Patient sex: M
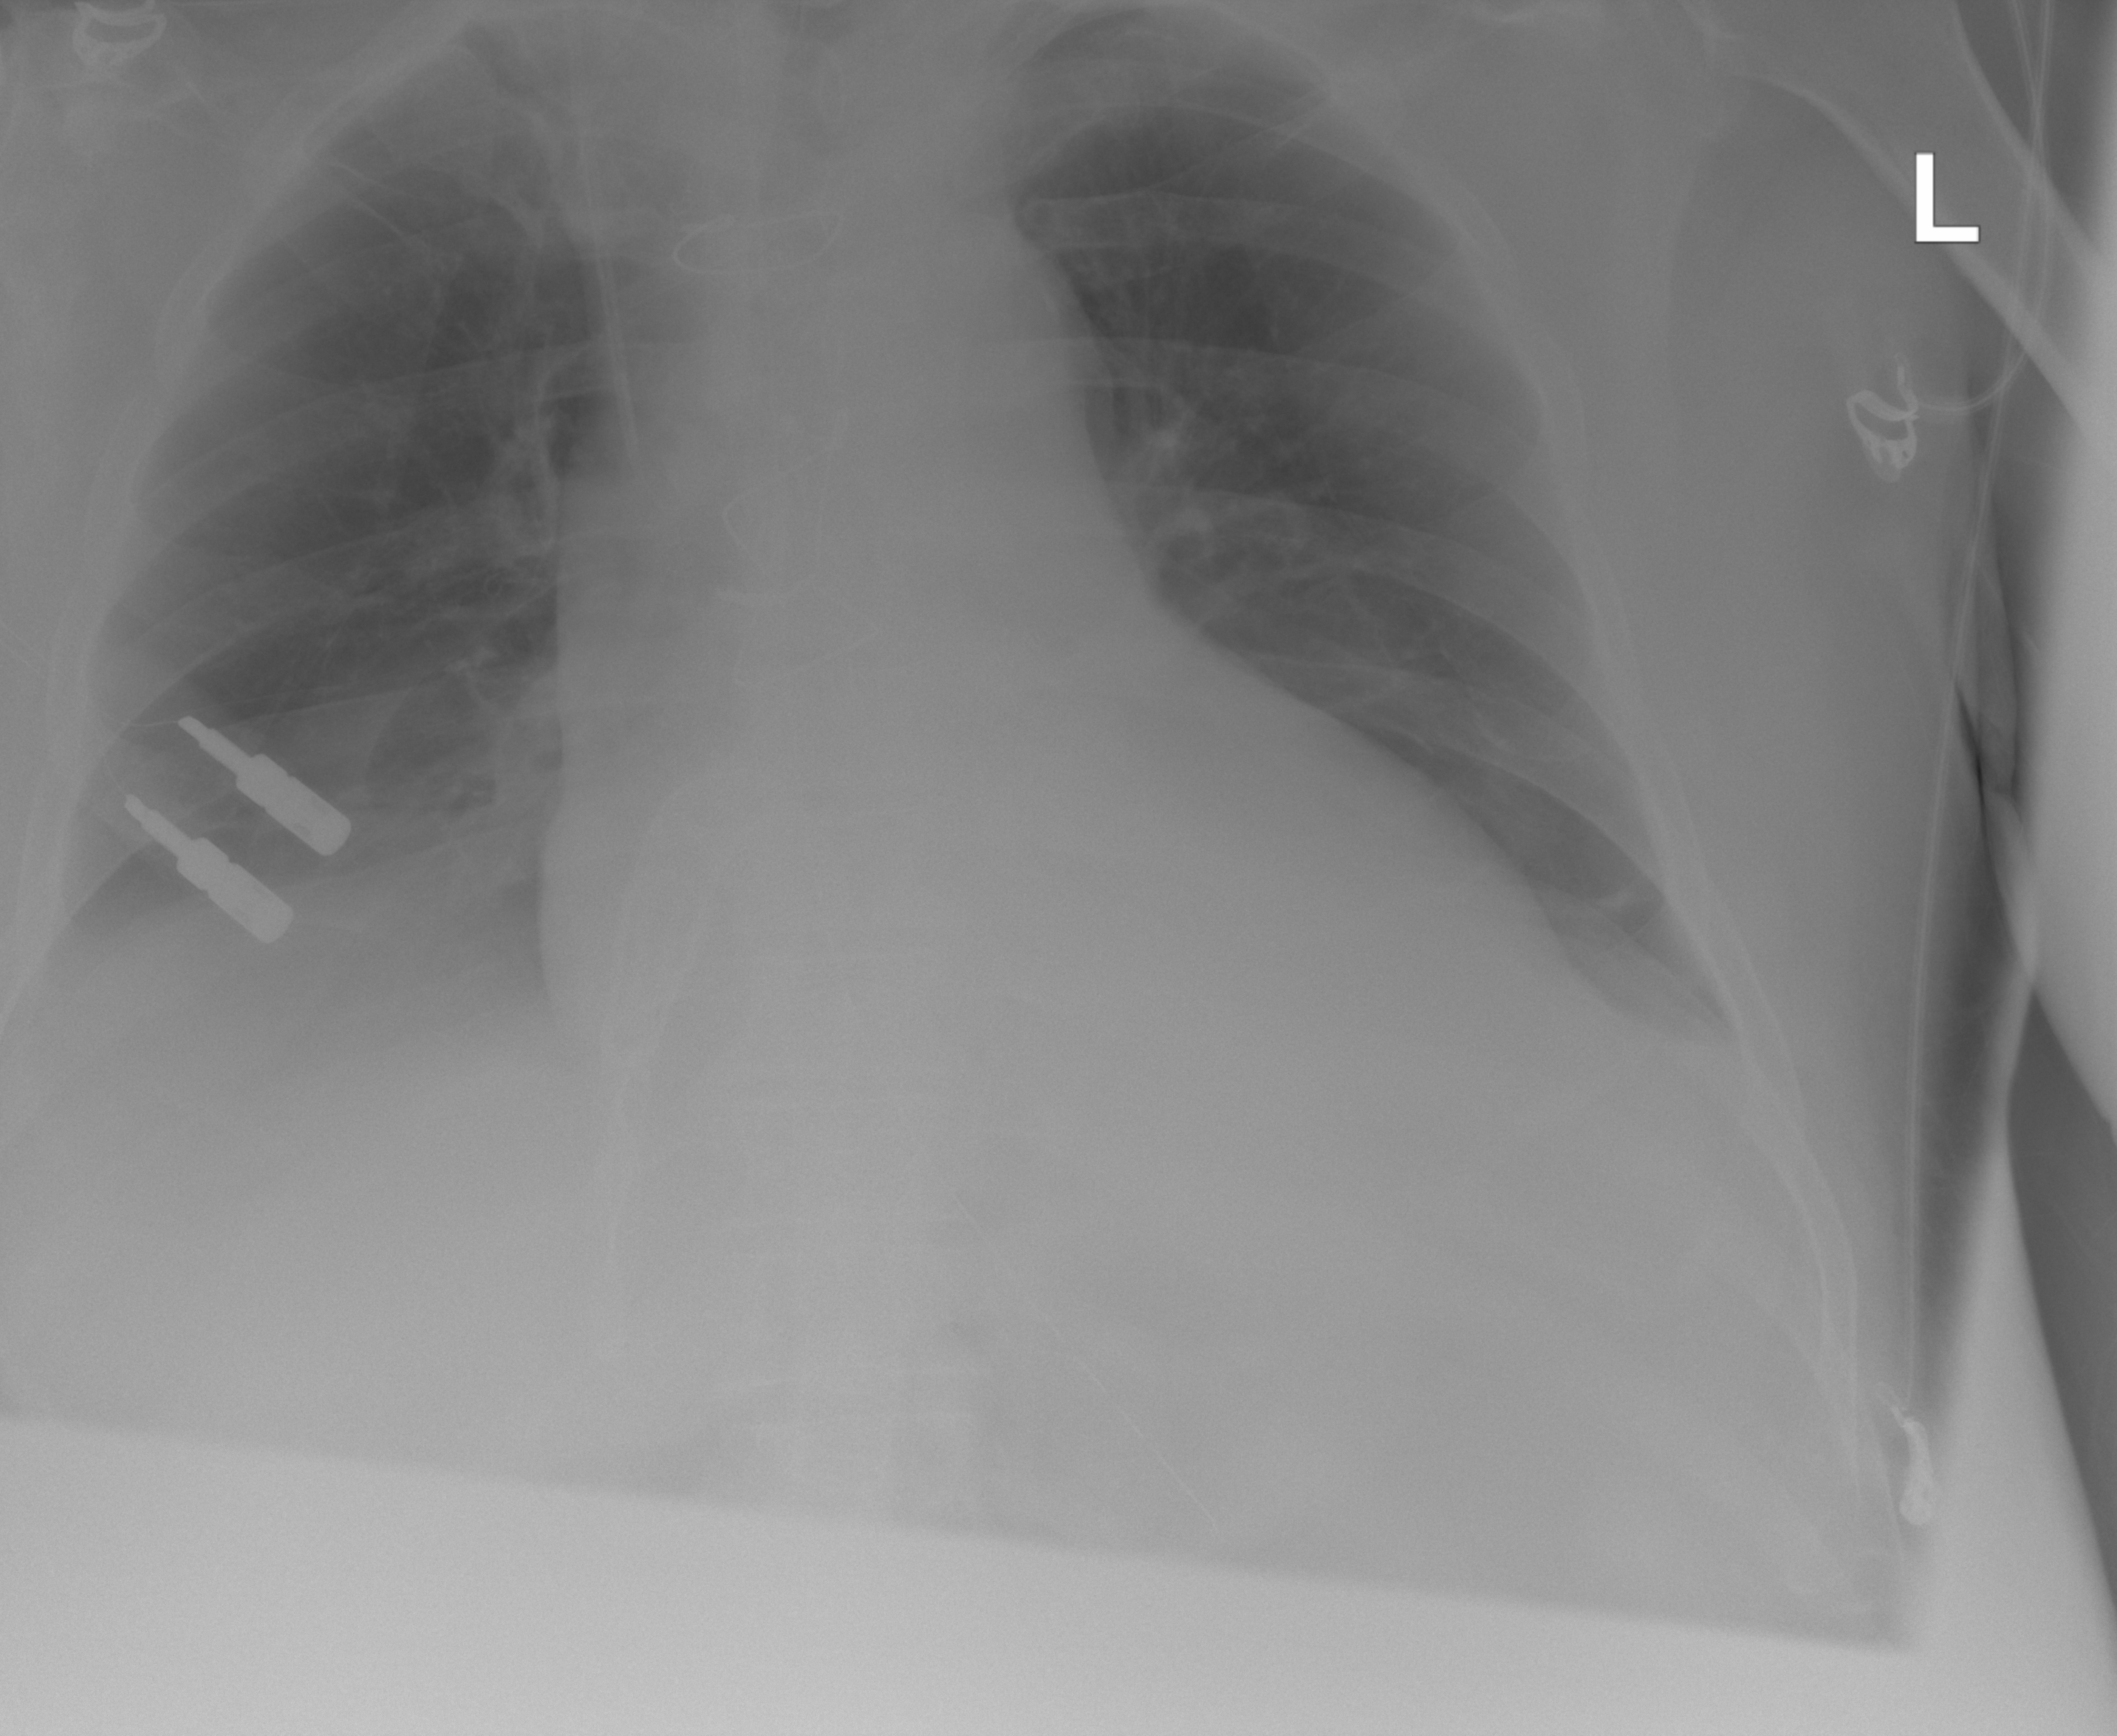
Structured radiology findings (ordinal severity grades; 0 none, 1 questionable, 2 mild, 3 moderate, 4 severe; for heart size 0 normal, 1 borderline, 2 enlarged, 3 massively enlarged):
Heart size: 2
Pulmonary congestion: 0
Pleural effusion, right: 1
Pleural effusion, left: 0
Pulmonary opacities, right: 0
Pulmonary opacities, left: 0
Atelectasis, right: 0
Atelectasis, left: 0